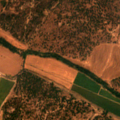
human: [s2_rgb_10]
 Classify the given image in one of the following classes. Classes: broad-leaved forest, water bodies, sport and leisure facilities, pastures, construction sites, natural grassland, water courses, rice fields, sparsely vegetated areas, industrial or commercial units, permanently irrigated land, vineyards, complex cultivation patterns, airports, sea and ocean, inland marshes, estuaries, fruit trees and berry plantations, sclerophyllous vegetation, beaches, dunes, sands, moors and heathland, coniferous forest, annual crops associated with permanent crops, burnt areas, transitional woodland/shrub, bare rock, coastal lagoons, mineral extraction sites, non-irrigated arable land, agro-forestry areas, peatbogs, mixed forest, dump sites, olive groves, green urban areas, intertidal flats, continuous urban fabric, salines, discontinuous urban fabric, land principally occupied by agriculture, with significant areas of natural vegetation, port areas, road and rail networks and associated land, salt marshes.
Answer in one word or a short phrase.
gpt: permanently irrigated land, agro-forestry areas, broad-leaved forest, mixed forest